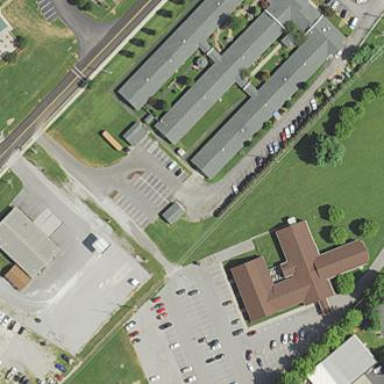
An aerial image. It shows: Hospice building.